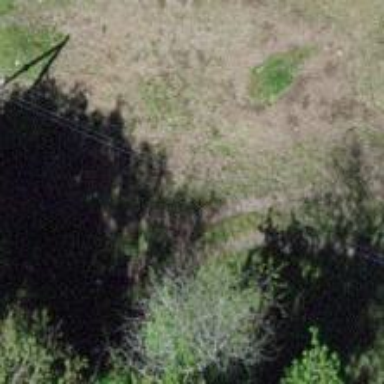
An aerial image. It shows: Power pole.